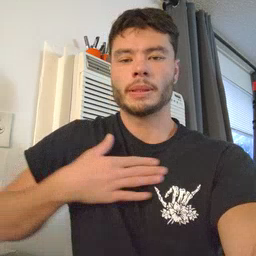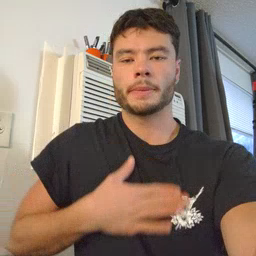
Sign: please